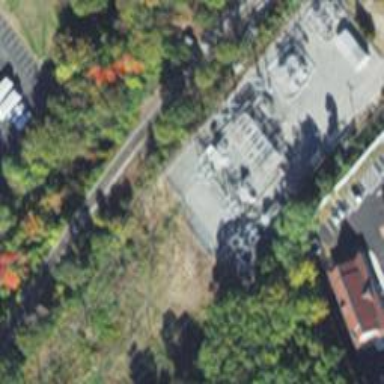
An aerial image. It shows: Outdoor distribution substation protected by fence.